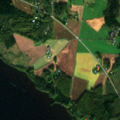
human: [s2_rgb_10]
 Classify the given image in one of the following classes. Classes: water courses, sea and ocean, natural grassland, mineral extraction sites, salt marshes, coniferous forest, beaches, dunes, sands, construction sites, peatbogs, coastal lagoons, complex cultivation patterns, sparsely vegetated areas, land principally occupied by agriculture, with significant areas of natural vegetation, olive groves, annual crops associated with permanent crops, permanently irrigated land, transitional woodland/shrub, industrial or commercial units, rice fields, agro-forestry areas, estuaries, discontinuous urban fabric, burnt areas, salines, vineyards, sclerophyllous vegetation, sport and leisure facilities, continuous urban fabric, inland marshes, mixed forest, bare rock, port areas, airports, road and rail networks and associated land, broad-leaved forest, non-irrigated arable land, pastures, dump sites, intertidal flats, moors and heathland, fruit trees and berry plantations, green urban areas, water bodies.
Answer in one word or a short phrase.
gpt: non-irrigated arable land, land principally occupied by agriculture, with significant areas of natural vegetation, broad-leaved forest, mixed forest, water bodies